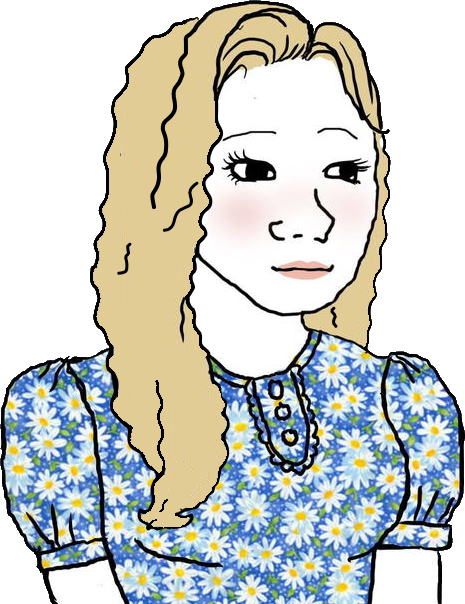
Label: 5_Trad_Wife